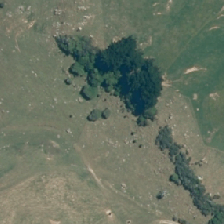
Land cover: broadleaved_indigenous_hardwood